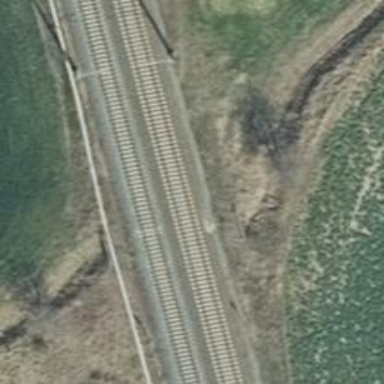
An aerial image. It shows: Grassy path crossing bridge.